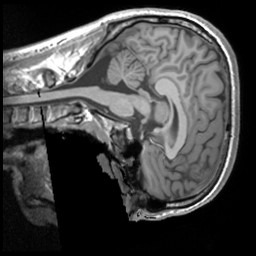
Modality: T1w
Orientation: sagittal
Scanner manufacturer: siemens
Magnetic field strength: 3 T
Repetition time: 1.9 s
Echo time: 0.00267 s